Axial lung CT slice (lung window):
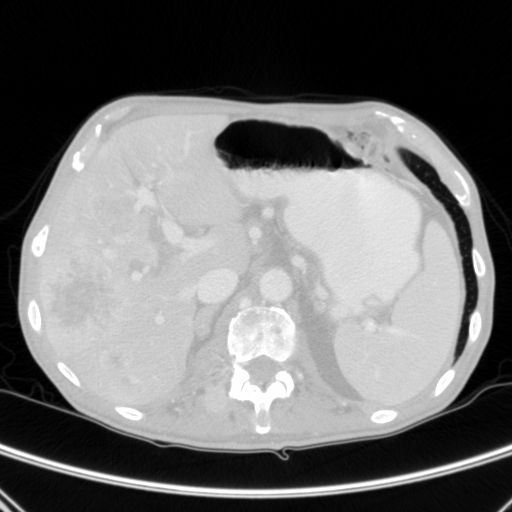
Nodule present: no